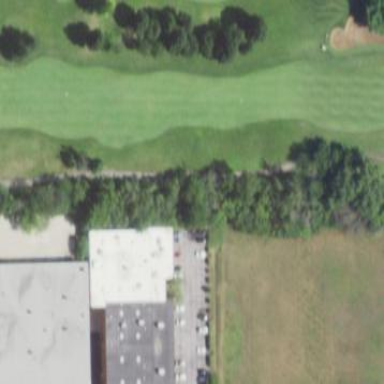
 part of golf course fairway. It is used for the sport of golf."